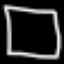
Label: square